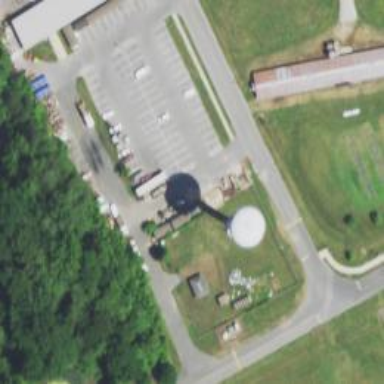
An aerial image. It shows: Water tower that is man-made.